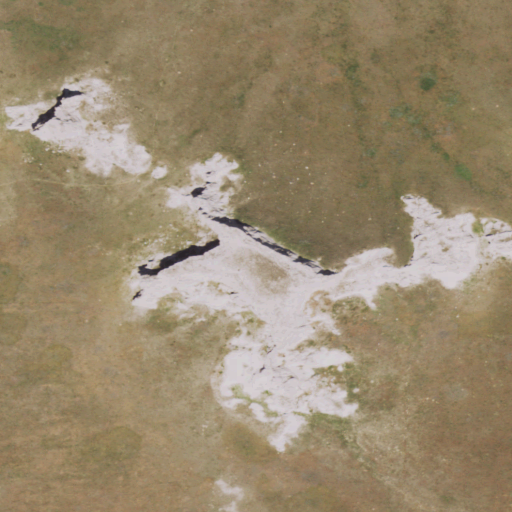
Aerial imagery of mountain in Wyoming named Chalk Buttes containing grassland, shrub, and barren land